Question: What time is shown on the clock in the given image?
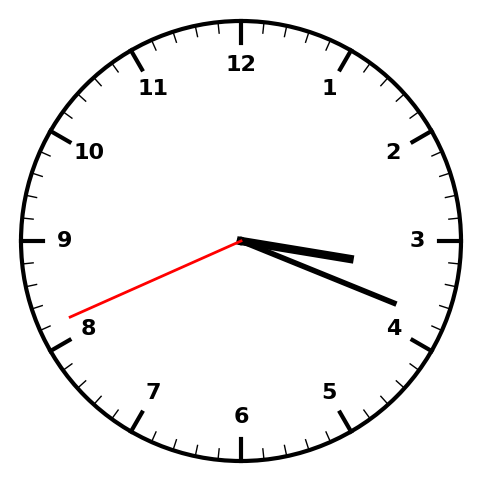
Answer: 03:18:41